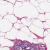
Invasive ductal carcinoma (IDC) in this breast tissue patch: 0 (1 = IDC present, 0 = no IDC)